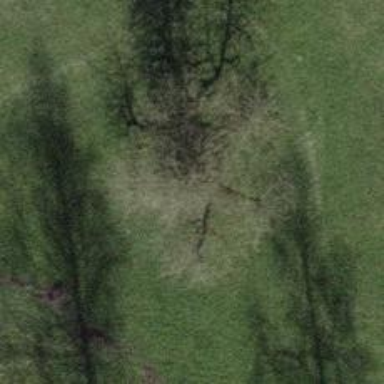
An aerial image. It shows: Beautiful tree in nature.